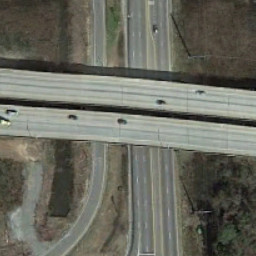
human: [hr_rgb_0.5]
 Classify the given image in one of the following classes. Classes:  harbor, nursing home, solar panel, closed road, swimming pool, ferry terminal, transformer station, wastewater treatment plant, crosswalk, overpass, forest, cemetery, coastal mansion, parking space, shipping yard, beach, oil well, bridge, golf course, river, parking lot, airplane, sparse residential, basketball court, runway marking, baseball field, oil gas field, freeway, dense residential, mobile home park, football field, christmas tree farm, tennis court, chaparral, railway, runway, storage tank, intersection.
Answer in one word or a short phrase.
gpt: overpass